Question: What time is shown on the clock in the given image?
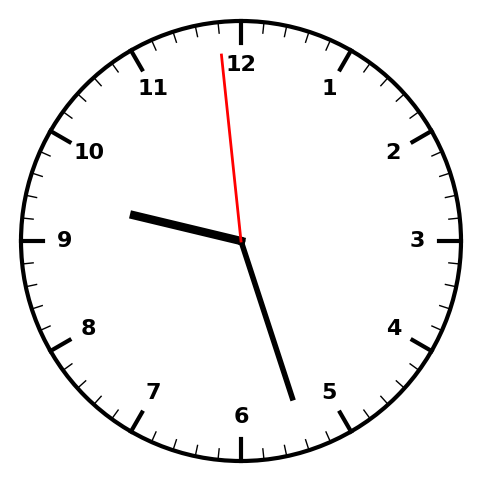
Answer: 09:26:59